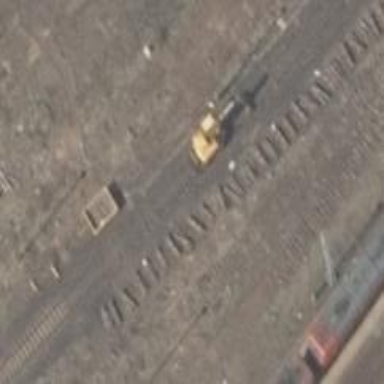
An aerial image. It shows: Abandoned railway yard.